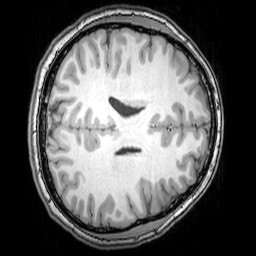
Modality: T1w
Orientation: axial
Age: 24
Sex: male
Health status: healthy
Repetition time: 0.081 s
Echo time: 0.037 s